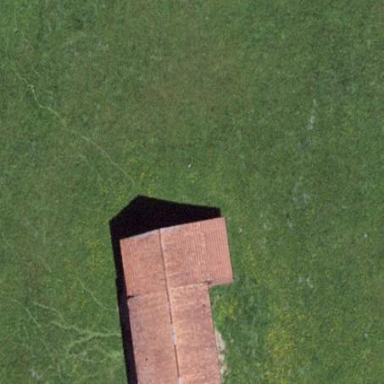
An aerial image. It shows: Shed.